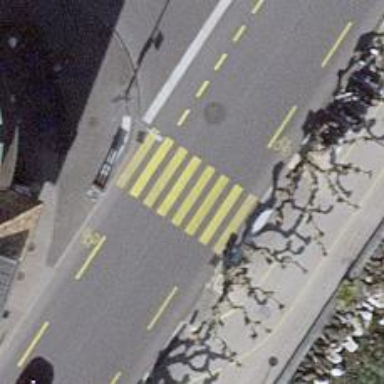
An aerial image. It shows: Marked crossing on the road.